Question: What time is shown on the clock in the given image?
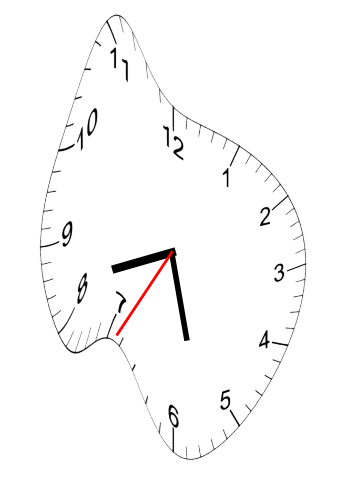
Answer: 08:27:35